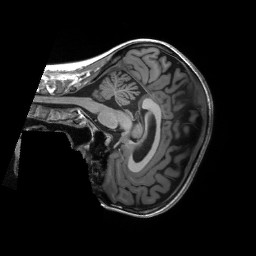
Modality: T1w
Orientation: sagittal
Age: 25
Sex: female
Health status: healthy
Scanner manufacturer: siemens
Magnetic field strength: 3 T
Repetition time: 2.3 s
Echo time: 0.00229 s